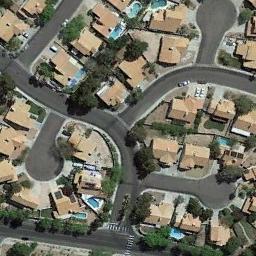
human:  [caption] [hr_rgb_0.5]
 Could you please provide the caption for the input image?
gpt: Many buildings are in medium residential area .

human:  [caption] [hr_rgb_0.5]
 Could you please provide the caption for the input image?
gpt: There are many big trees in the medium-sized residential area .

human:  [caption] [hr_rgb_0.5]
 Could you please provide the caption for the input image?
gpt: The medium residential is next to the road .

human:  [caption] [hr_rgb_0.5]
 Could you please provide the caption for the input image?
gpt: The medium residential area has lots of neatly arranged orange houses and some roads go through the medium residential area .

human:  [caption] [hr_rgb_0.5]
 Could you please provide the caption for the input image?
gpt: There are many brown buildings and some swimming pools on the medium residential area .